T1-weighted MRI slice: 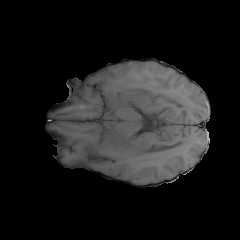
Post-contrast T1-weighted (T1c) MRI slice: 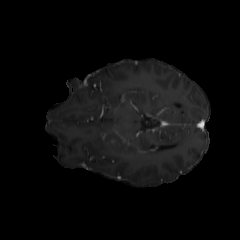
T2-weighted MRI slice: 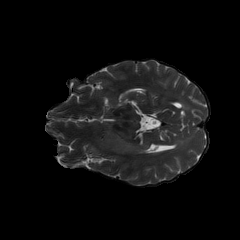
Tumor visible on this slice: yes